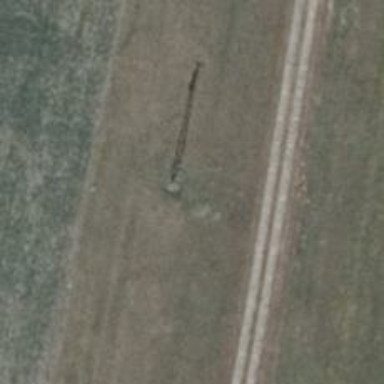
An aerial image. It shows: Power pole.